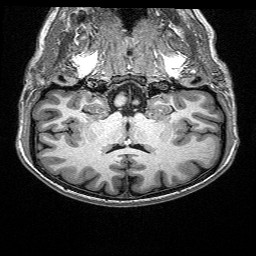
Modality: T1w
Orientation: sagittal
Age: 26
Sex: female
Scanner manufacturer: siemens
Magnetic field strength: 3 T
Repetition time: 2.4 s
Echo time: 0.03 s